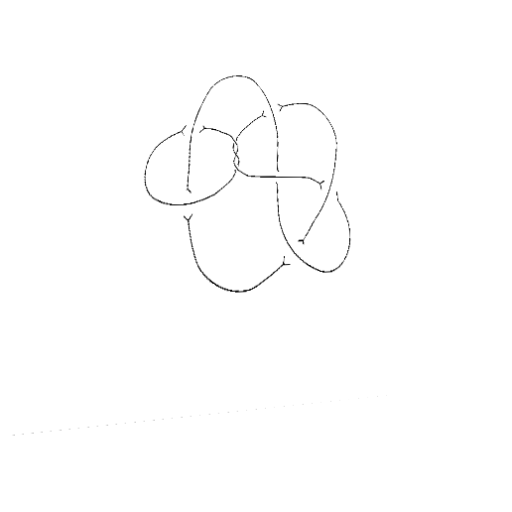
Crossing number: 9